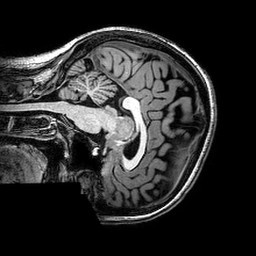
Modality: T1w
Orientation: sagittal
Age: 24
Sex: female
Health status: healthy
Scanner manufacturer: philips
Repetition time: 0.008154 s
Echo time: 0.00374 s